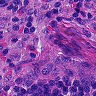
Metastatic tissue present: no